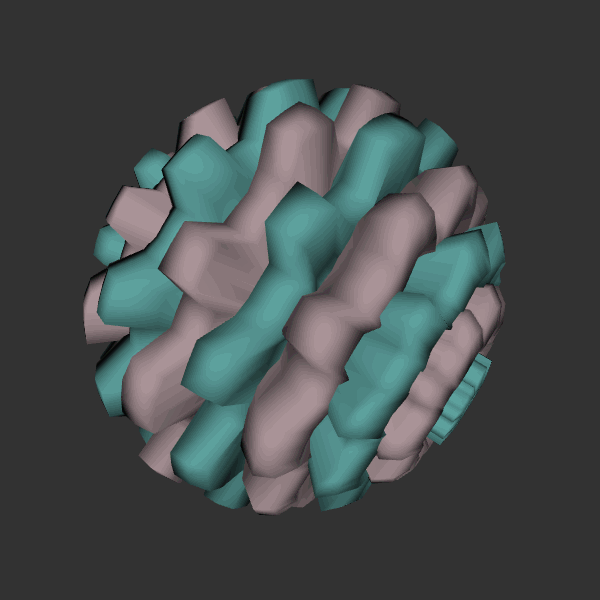
Background: dark